Aerial crown-view tile of a tropical tree (Barro Colorado Island, Panama), acquired 20250715:
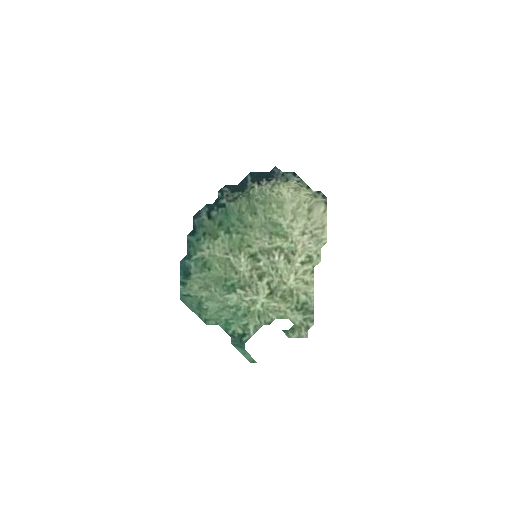
Species: Quararibea stenophylla
GBIF accepted scientific name: Quararibea stenophylla
Crown area: 28.243 m²